Aerial crown-view tile of a tropical tree (Barro Colorado Island, Panama), acquired 20240813:
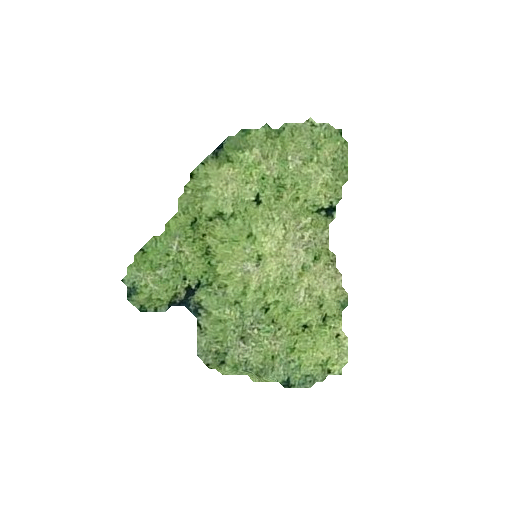
Species: Quararibea stenophylla
GBIF accepted scientific name: Quararibea stenophylla
Crown area: 61.976 m²